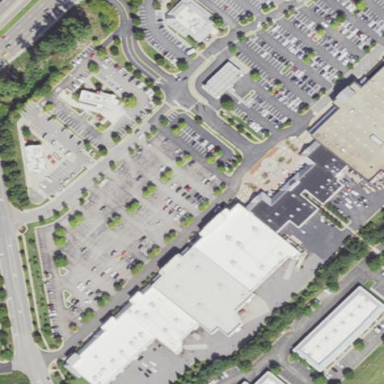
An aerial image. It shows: Retail area.